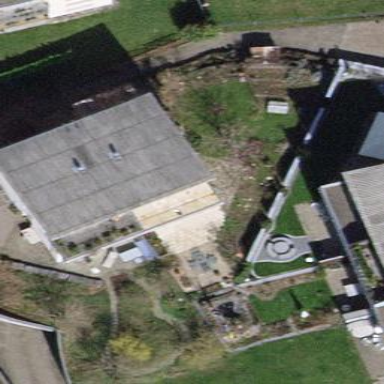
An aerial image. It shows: Terrace building.